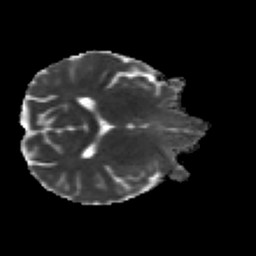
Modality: MD
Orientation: axial
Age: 21
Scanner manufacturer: siemens
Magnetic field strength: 3 T
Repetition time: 2.2 s
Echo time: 0.084 s